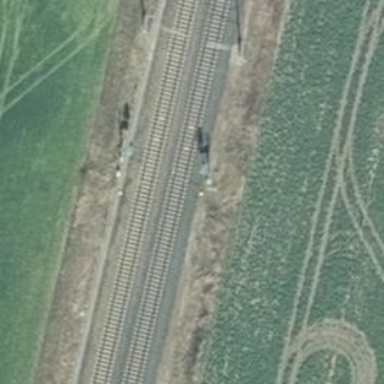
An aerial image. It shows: Railway signal with block marker for train protection.